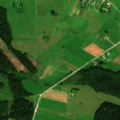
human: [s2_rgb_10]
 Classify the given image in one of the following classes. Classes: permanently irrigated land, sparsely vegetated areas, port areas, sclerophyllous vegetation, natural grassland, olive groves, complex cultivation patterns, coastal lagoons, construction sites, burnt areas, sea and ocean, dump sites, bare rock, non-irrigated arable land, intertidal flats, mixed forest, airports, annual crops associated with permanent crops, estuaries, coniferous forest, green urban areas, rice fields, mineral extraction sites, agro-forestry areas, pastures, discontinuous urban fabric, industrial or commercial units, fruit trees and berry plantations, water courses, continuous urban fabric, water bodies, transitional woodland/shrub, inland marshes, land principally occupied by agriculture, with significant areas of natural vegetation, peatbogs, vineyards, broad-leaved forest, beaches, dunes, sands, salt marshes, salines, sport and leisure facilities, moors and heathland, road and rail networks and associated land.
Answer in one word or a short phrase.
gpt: pastures, complex cultivation patterns, broad-leaved forest, coniferous forest, mixed forest